Aerial crown-view tile of a tropical tree (Barro Colorado Island, Panama), acquired 20250124:
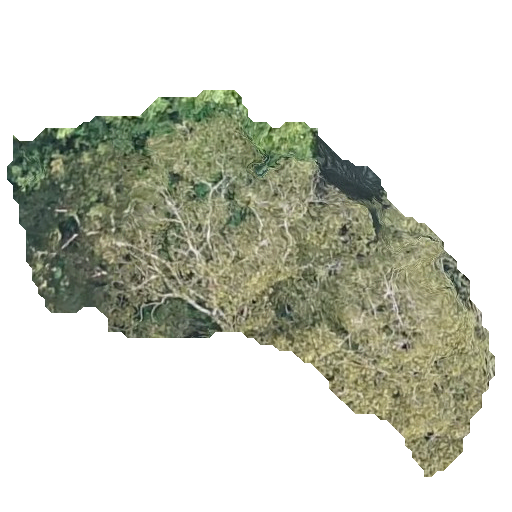
Species: Dipteryx oleifera
GBIF accepted scientific name: Dipteryx oleifera
Crown area: 148.417 m²